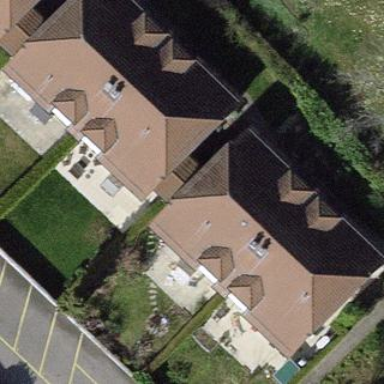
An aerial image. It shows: House with half-hipped roof shape.